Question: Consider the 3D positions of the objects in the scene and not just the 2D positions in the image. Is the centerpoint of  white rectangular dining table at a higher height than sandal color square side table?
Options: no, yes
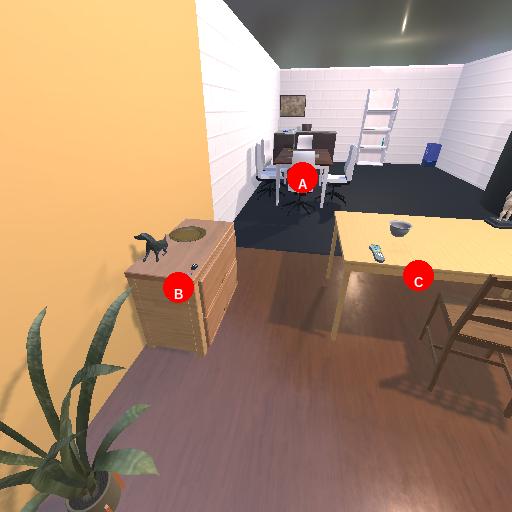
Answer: no